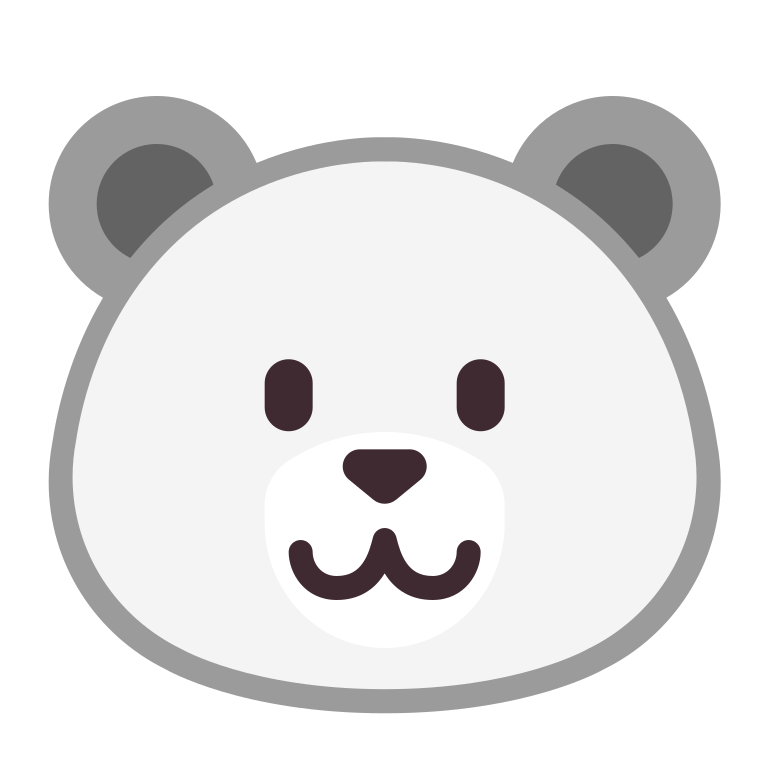
polar bear flat